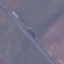
Land use / land cover class: Highway